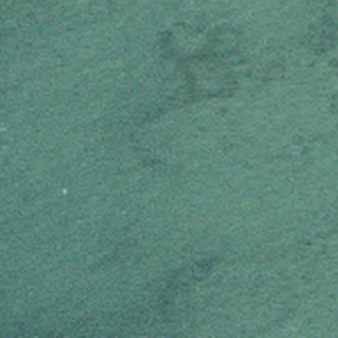
Label: other